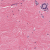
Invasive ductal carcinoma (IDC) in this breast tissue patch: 0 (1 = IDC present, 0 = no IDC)